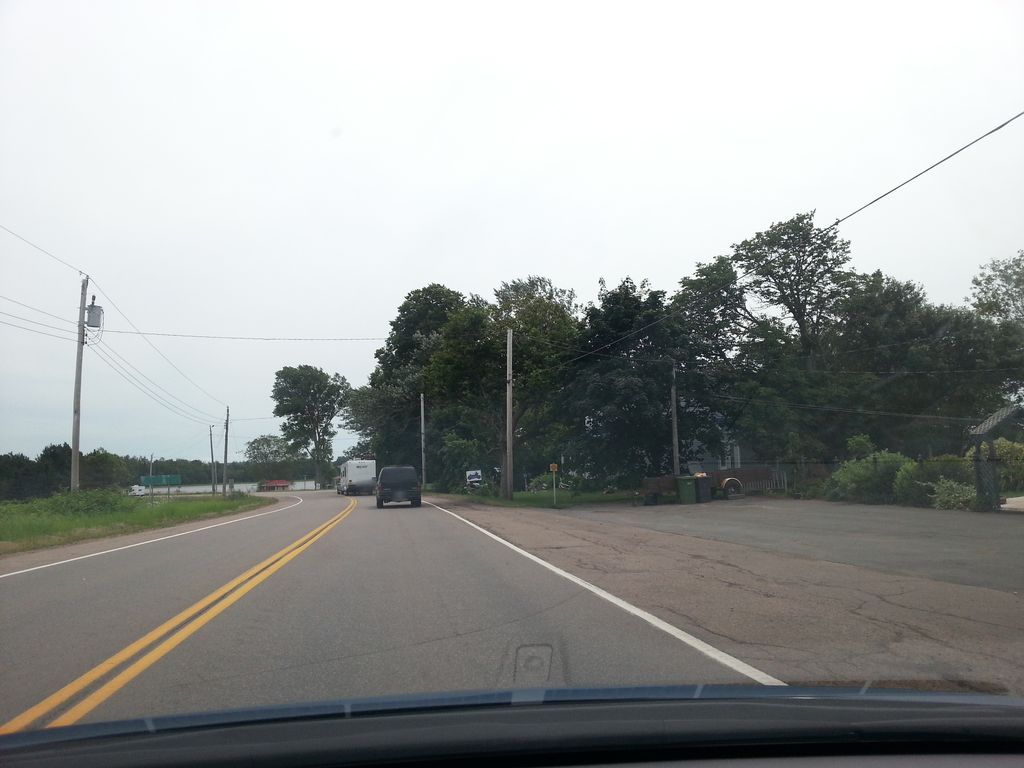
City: charlottetown